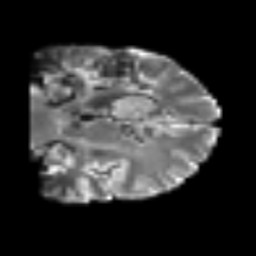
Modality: T2w
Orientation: coronal
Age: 50
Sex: male
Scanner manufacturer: siemens
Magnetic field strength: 3 T
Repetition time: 6.1 s
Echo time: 0.101 s